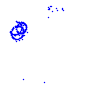
Particle: kaon